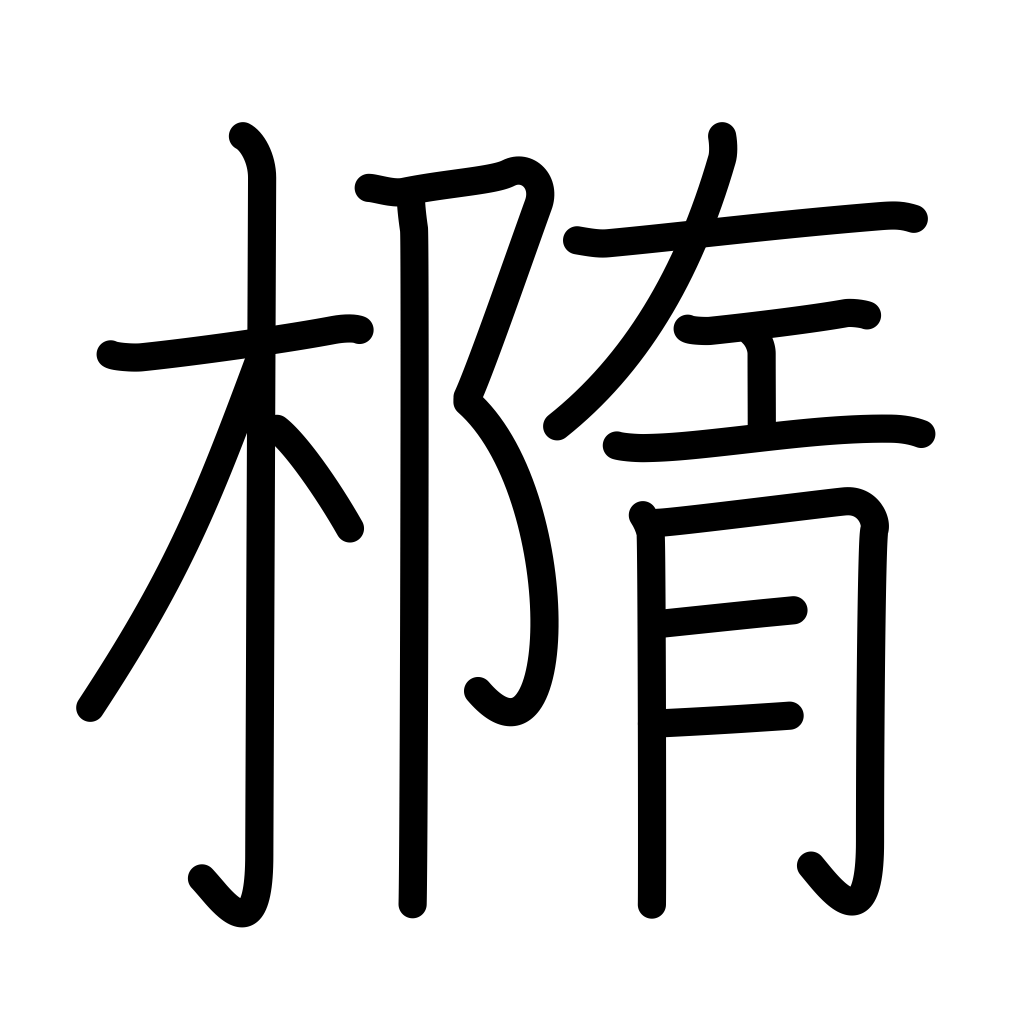
Meaning: ellipse